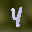
Label: 4